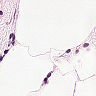
Metastatic tissue present: no